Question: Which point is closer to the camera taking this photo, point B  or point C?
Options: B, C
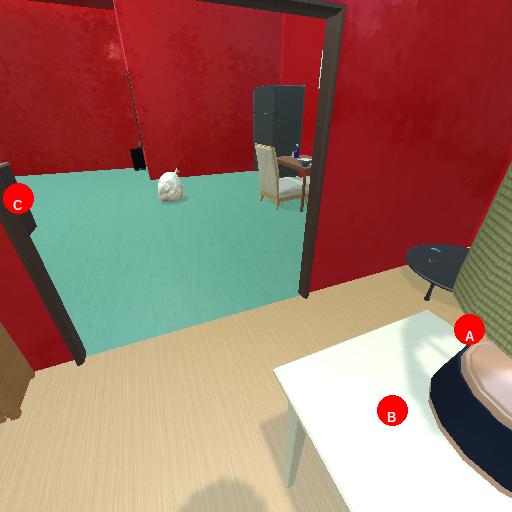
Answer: B